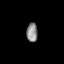
Tissue: prostate
Cell type: Myeloid cells
Senescence score: 0.3291
Nuclear area (px): 207
Mean DAPI intensity: 139.435